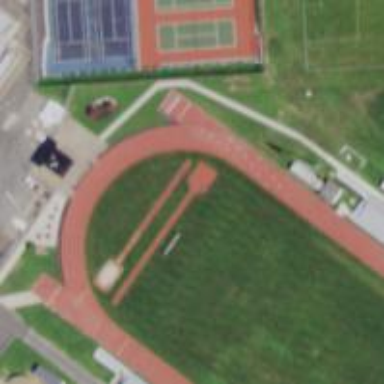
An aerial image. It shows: Track located within leisure land area.